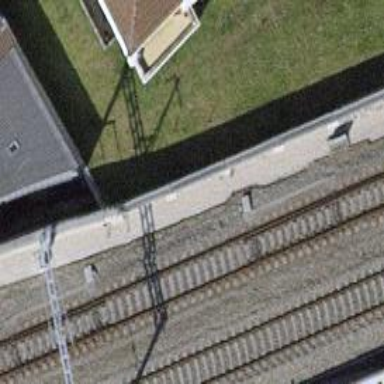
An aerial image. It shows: Railway switch.